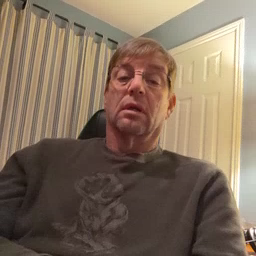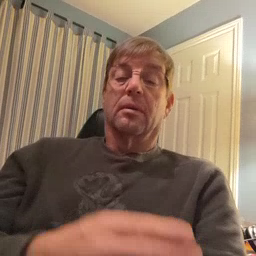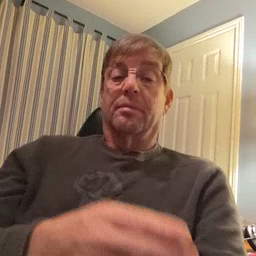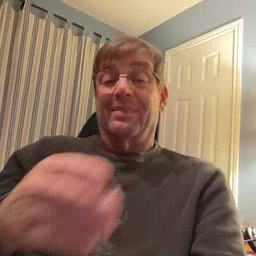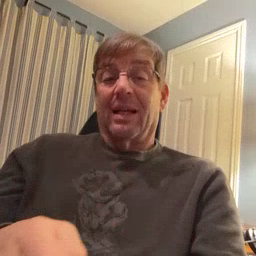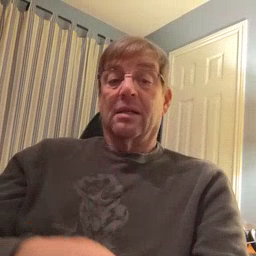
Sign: beside